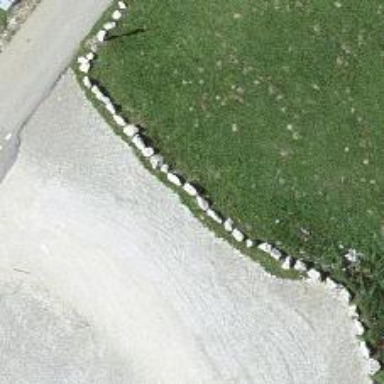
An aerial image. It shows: Block barrier.